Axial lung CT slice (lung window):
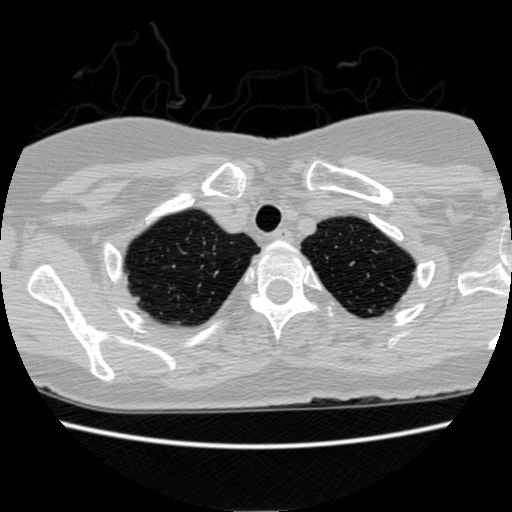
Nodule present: no